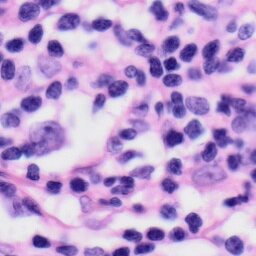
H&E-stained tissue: Skin